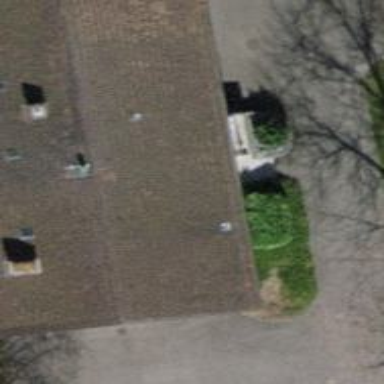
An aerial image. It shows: Building with pitched roof.